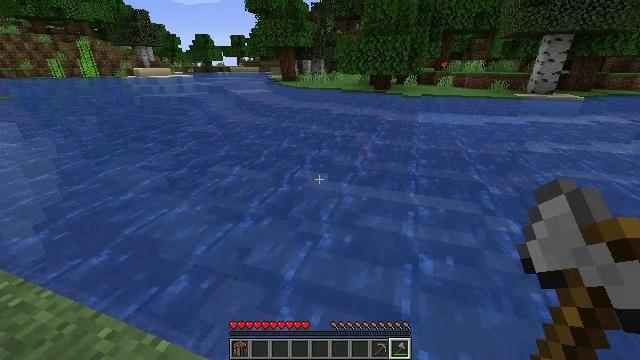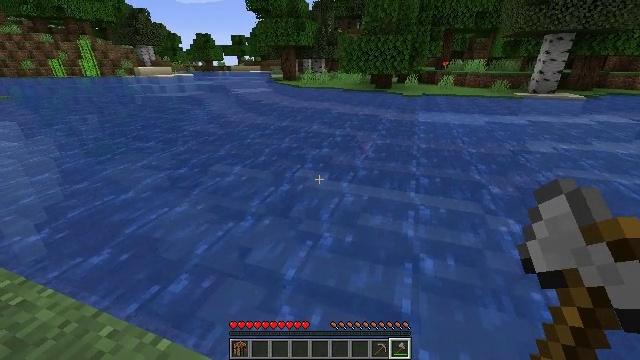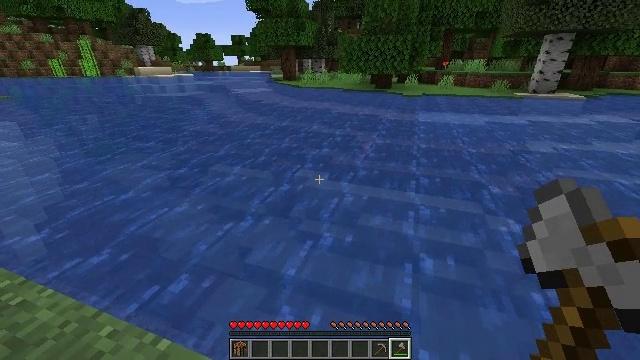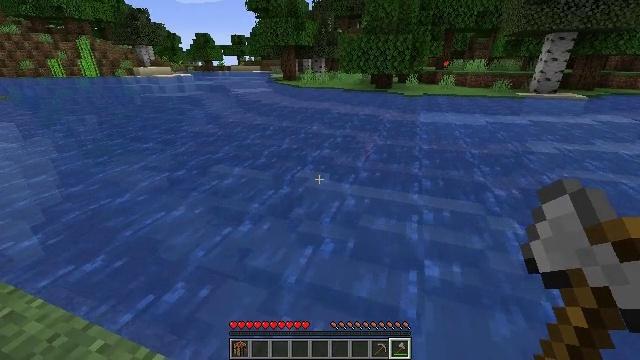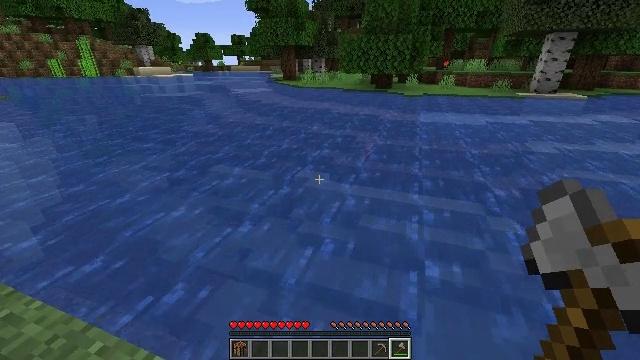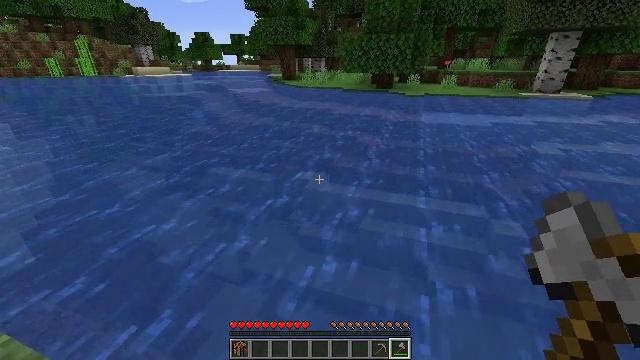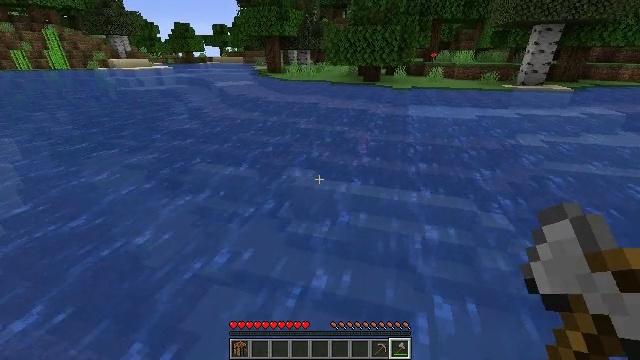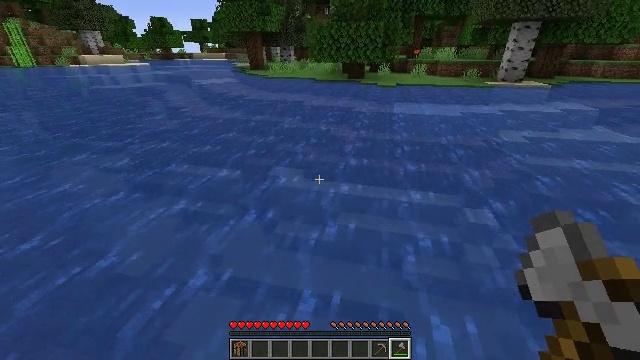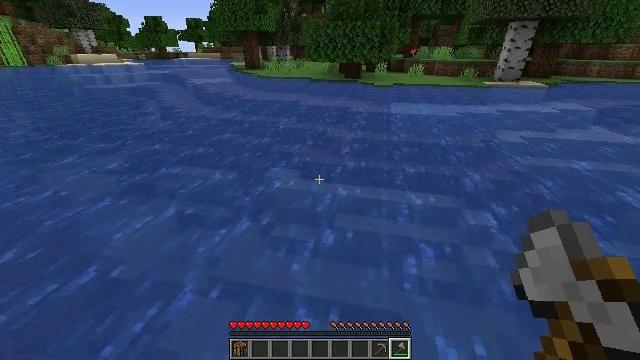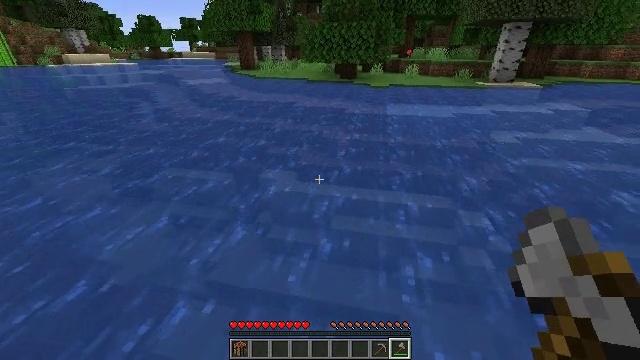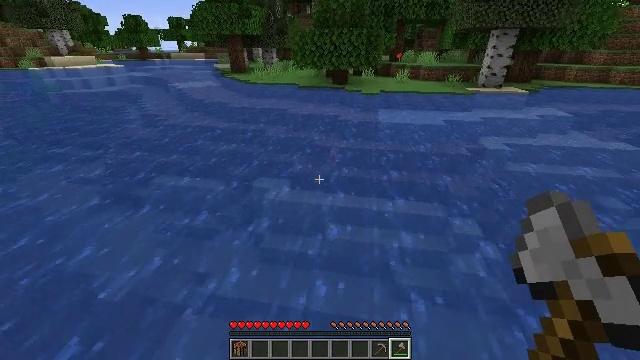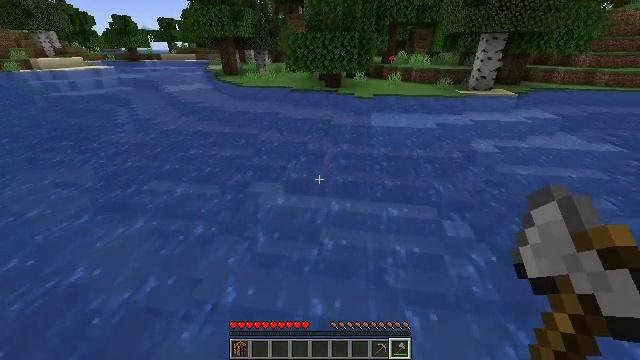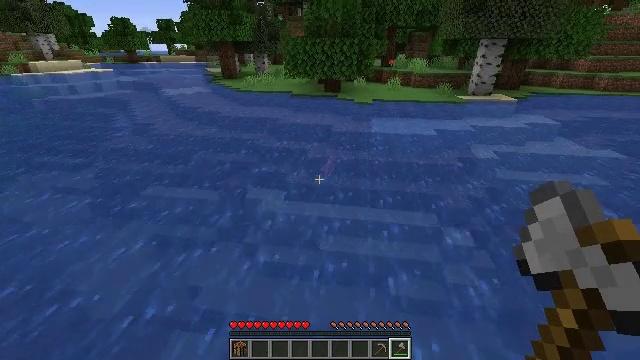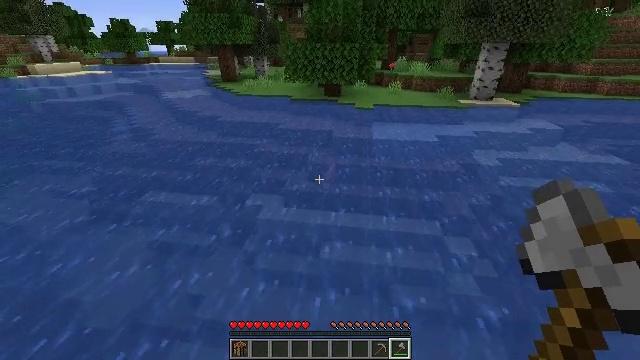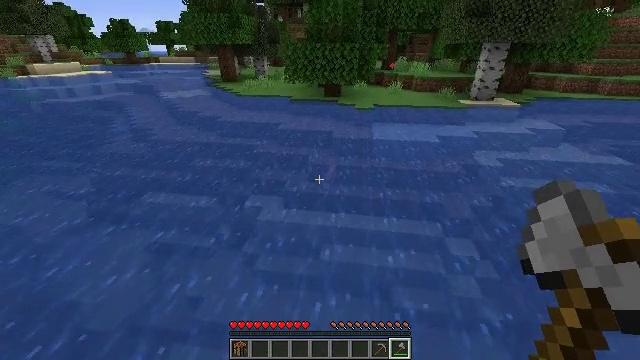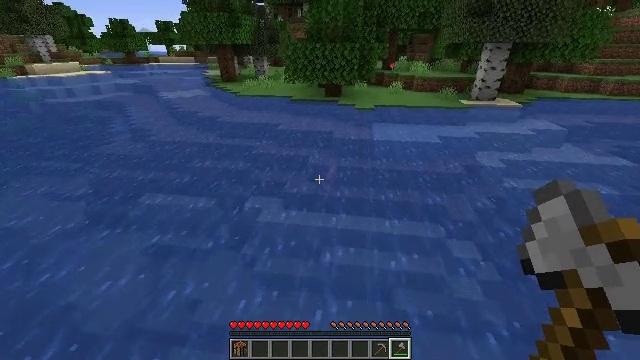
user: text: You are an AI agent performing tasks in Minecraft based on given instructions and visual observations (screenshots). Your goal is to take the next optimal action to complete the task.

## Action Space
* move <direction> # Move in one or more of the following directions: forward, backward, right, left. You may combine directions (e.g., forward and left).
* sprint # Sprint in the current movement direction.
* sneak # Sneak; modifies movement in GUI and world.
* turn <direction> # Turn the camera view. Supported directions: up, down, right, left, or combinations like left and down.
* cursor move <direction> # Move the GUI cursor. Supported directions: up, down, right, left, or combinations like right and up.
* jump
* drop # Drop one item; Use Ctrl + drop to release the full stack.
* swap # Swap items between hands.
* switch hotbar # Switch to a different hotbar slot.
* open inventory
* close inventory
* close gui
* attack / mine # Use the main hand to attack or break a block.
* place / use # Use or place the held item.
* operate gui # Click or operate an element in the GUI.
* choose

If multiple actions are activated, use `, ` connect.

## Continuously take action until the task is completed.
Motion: motion action
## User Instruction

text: Fish and kill the salmon.
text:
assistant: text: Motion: no_op
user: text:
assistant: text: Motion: no_op
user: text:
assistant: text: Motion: move forward
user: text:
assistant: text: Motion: move forward
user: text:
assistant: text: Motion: move forward
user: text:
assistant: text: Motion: move forward, turn right and down
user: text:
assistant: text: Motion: move forward, turn right
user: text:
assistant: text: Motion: move forward
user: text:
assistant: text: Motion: move forward, jump
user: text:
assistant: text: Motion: move forward, turn right, jump
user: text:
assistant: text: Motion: move forward, turn right, jump
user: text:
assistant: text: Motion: move forward, jump
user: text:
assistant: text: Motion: move forward
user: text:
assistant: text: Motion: move forward
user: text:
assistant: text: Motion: move forward
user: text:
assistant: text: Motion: move forward
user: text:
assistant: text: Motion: move forward, turn right
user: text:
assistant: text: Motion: move forward, turn right
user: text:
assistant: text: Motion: move forward, turn right
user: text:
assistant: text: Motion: move forward, turn right and up
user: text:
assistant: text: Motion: move forward
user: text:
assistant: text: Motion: move forward
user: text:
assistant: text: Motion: move forward
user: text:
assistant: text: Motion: move forward
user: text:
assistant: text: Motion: move forward
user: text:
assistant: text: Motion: move forward, turn right
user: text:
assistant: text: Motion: move forward, turn left and up
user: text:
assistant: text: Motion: move forward, turn left and up
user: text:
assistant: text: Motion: move forward, turn left and up
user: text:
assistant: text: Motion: move forward, turn up